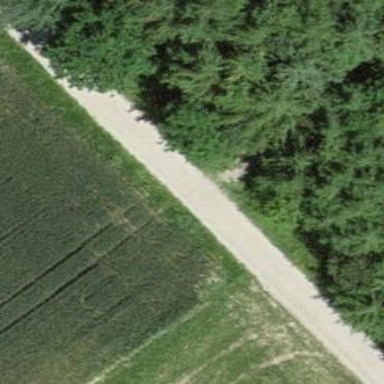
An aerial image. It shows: Path with tracktype of grade4.